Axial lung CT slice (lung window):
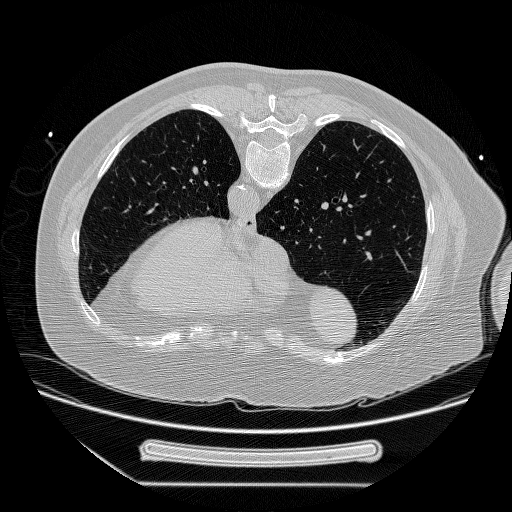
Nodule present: no